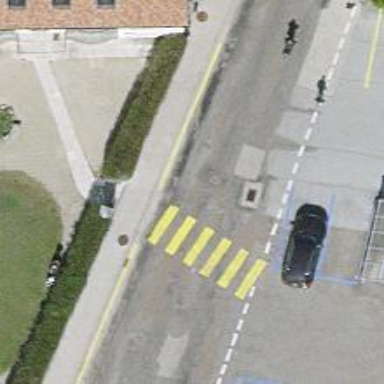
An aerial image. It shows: Zebra crossing on the road.